Question: I have 3 tables Role, User, and UserRole. The table UserRole contains the mapping between user and role along with the two corresponding index columns. I am using hibernate with annotations, and would like to be able to "Revoke" a role from the user, but this is turning out to be somewhat difficult.
In my User Class I have
'''
@ManyToMany(fetch=FetchType.LAZY, cascade = {CascadeType.MERGE, CascadeType.PERSIST}, targetEntity = Role.class)
@IndexColumn(name = "role_index", base = 0)
@NotFound(action=NotFoundAction.IGNORE)
@JoinTable(name = "tblUser_Role", joinColumns={
@JoinColumn(name = "UID")}, inverseJoinColumns={
@JoinColumn(name = "roleid", nullable = false)})
private List<Role> roles = new ArrayList<Role>(0);
'''
In my Role class I have
'''
@ManyToMany(fetch=FetchType.LAZY, cascade = {CascadeType.MERGE, CascadeType.PERSIST}, mappedBy="roles")
private List<User> users = new ArrayList<User>(0);
'''
and the DAO method I am calling to "Revoke" the role(s) is
'''
@Override
public boolean revokeRolesFromUserAccount(User user, List<Role> userRoles) {
if (log.isInfoEnabled()) {
log.info("Roles revoked from the User " + user.getUsername());
}
if (user == null) {
return false;
}
if (userRoles == null) {
return false;
}
Iterator<Role> iter = userRoles.iterator();
List<Role> newroles = new ArrayList<Role>(0);
Role role = null;
while (iter.hasNext()) {
role = (Role) this.sessionFactory.getCurrentSession().load(
Role.class, iter.next().getRoleid());
newroles.add(role);
}
User newUser = null;
newUser = (User) this.sessionFactory.getCurrentSession().load(User.class, user.getUid());
newUser.getRoles().removeAll(newroles);
this.sessionFactory.getCurrentSession().saveOrUpdate(newUser);
return true;
}
'''
for some reason this does not work as expected, when breaking through I noticed the roles were not being initialized I guess due to the LazyLoading, and I tried doing something like 'Hibernate.initialize(newUser.getRoles())' but this did not change anything. I am still learning the ropes with hibernate and am not sure what I am missing, maybe something very obvious?? Thank you so much for your time and thoughts in advance!
UPDATE: After trying the fixes suggested by Paujo and Matin Kh and doing further debugging I still have not seen any differences in the Roles being loaded in after line 'newUser = (User) this.sessionFactory.getCurrentSession().load(User.class, user.getUid());'
Here is a copy of my tblUser_Role, not sure if this helps. Thanks again!

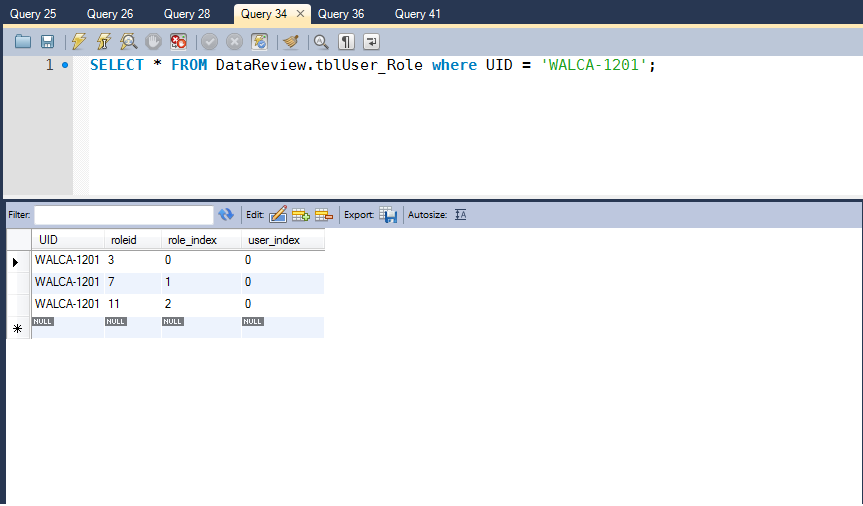
Answer: Finally got this working, mostly by sheer luck, this is what I ended up with in my RoleDaoImpl class.
'''
@Override
@Transactional
public boolean revokeRolesFromUserAccount(User user, List<Role> userRoles) {
if (user == null) {
return false;
}
if (userRoles == null) {
return false;
}
User newUser = null;
newUser = (User) this.sessionFactory.getCurrentSession().load(User.class, user.getUid());
List<Role> newRoleList = newUser.getRoles();
newRoleList.removeAll(userRoles);
if(newUser.getRoles().retainAll(newRoleList)){
if (log.isInfoEnabled()) {
log.info("Roles revoked from the User " + user.getUsername());
}
this.sessionFactory.getCurrentSession().saveOrUpdate(newUser);
return true;
}else{
return false;
}
'''
Hope this can be of some use to others in the future!
Thanks again for everyone's help!